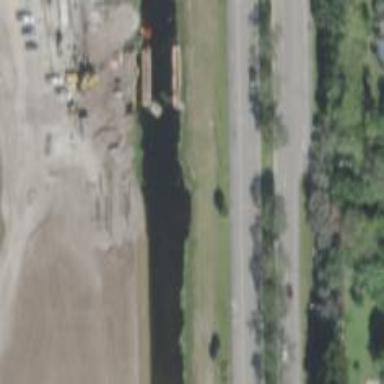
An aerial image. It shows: Culvert tunnel crossing over canal.